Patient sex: M
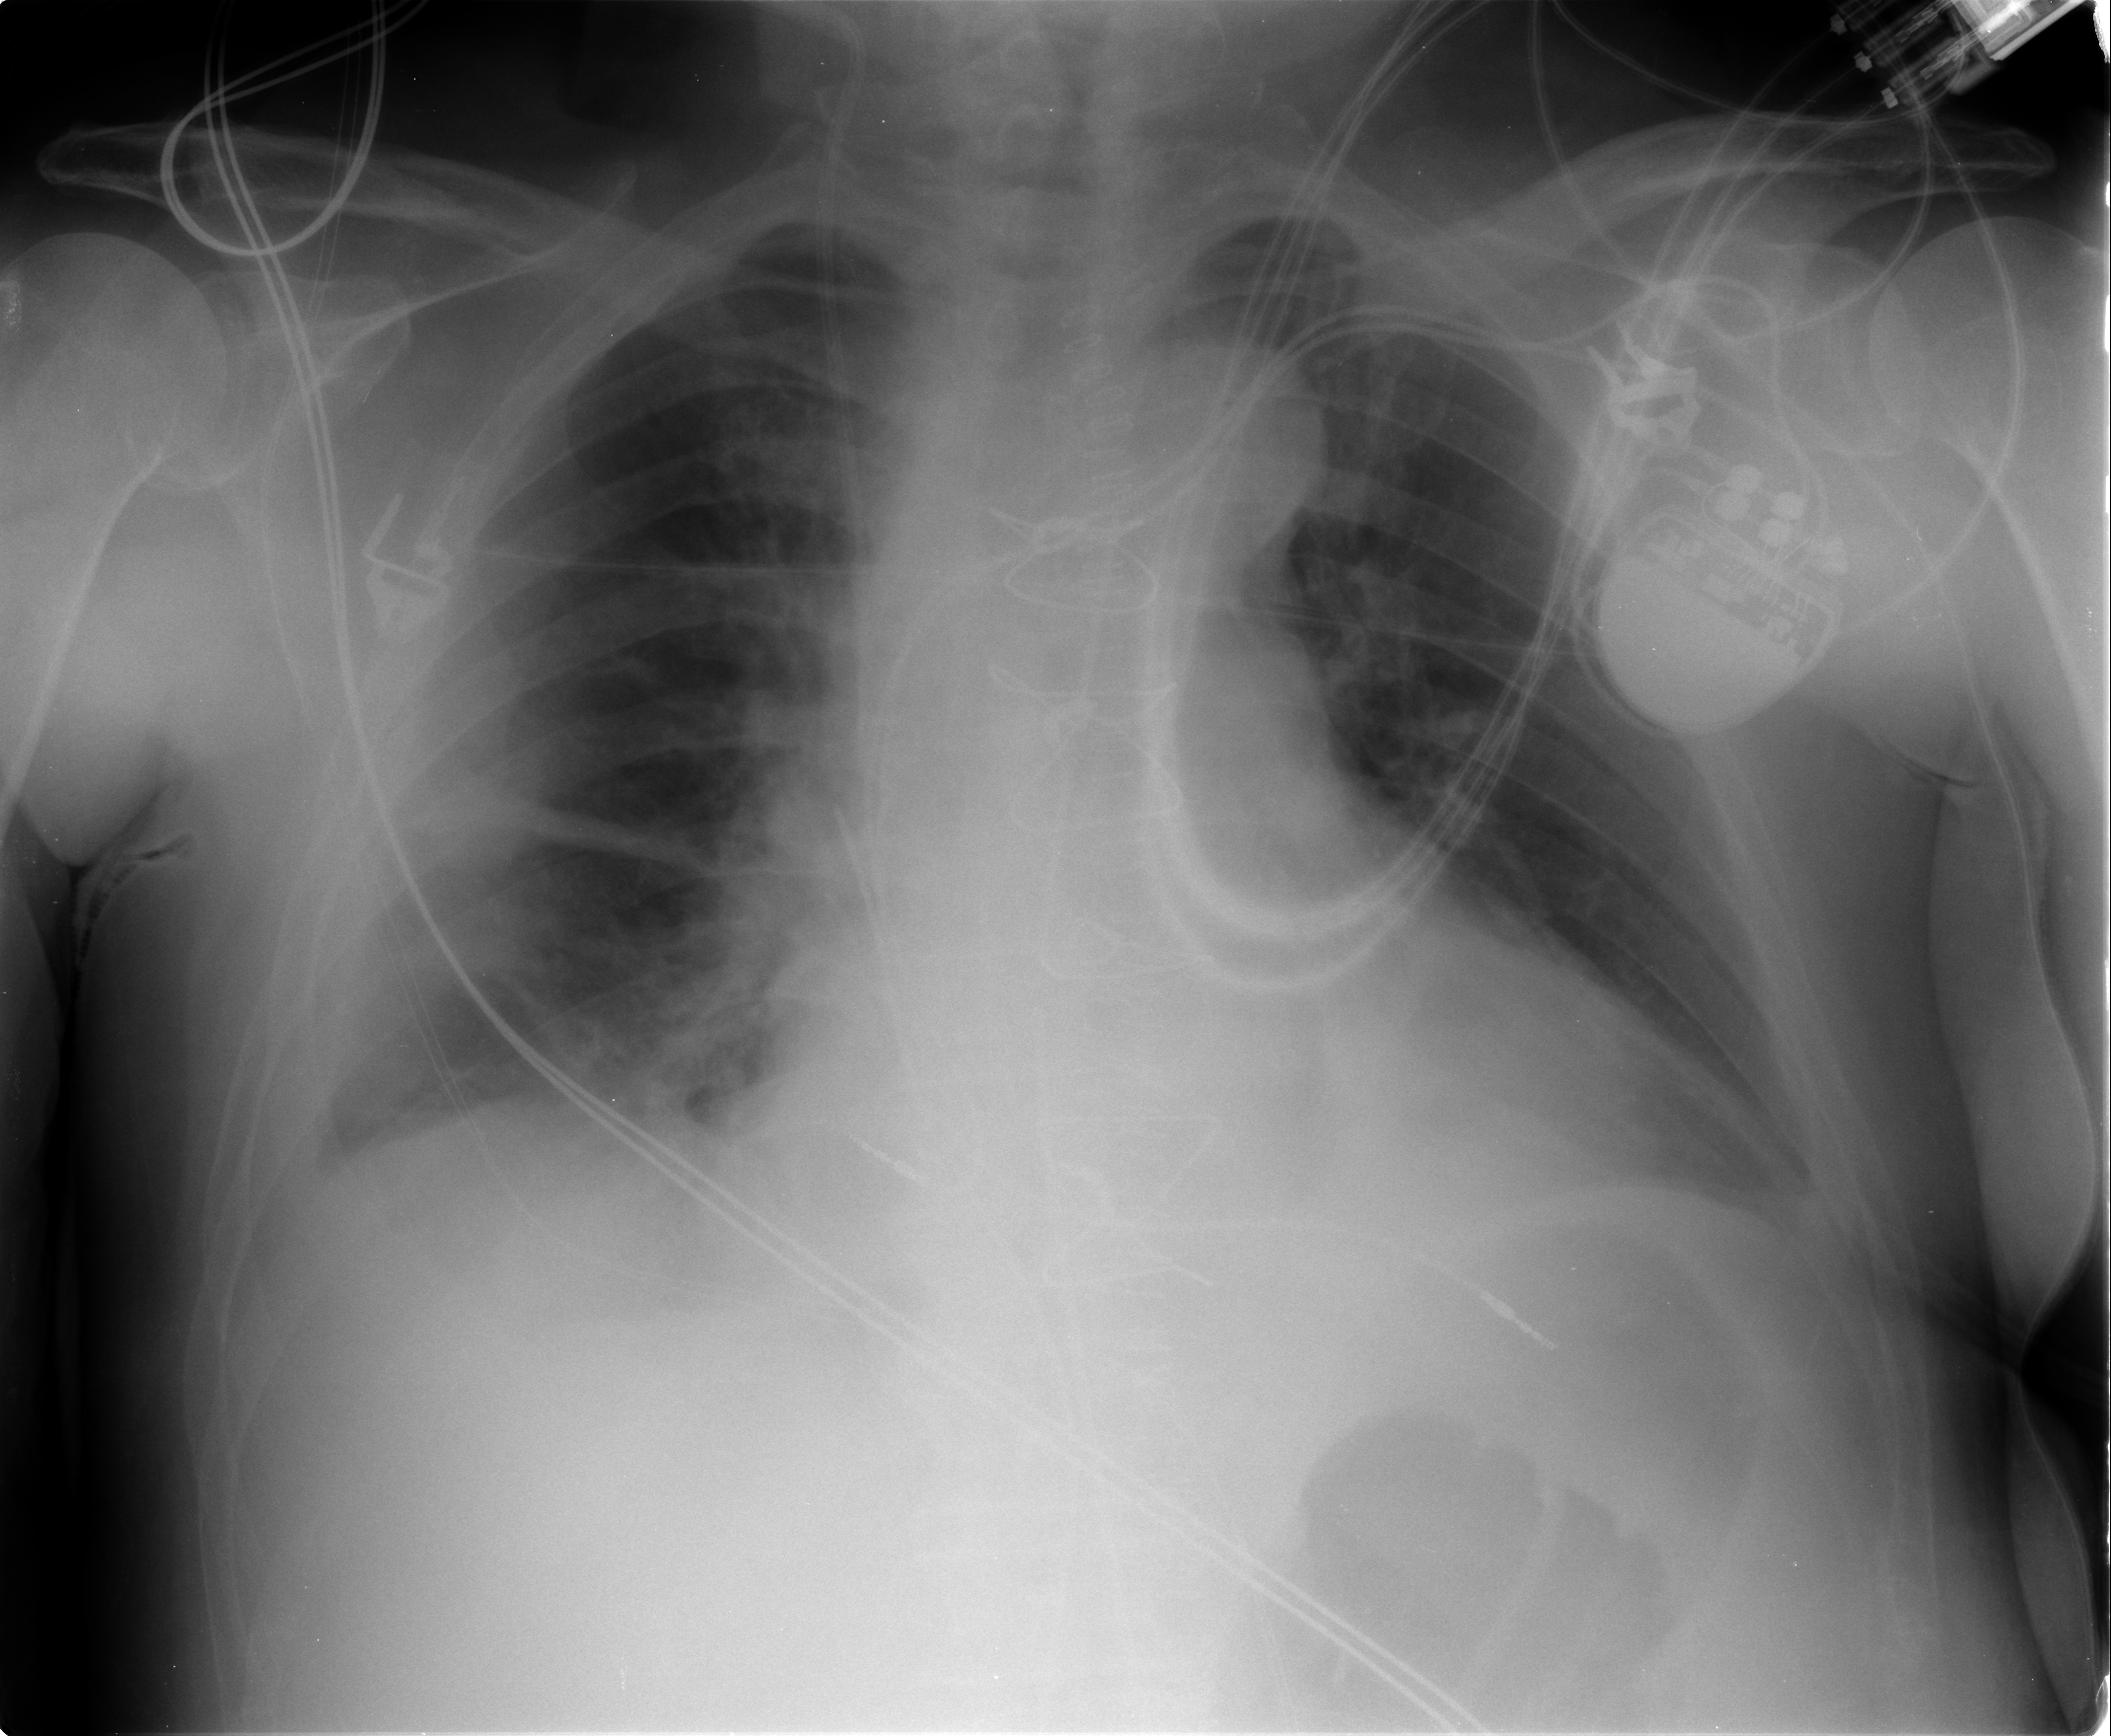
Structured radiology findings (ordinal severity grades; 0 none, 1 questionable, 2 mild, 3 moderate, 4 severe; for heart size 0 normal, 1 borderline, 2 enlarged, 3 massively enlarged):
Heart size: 2
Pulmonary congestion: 1
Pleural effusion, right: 1
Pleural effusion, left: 0
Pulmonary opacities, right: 0
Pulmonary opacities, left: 0
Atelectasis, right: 2
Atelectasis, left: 1